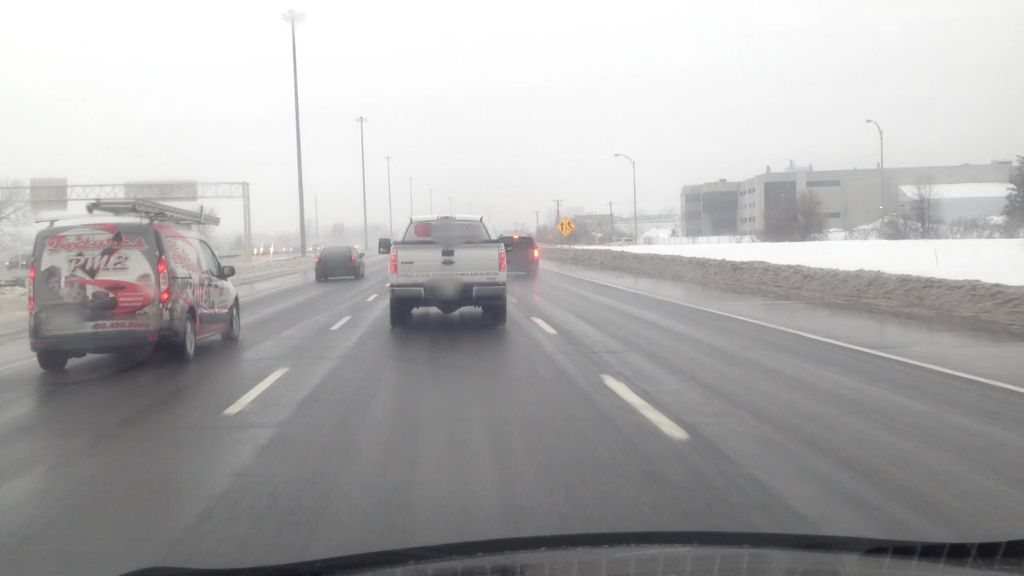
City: montreal